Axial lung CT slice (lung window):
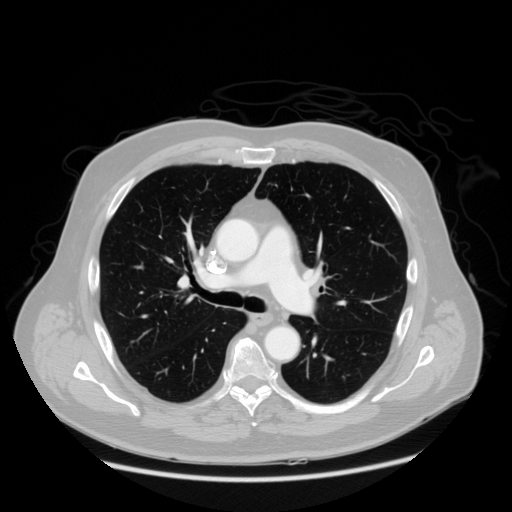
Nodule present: no